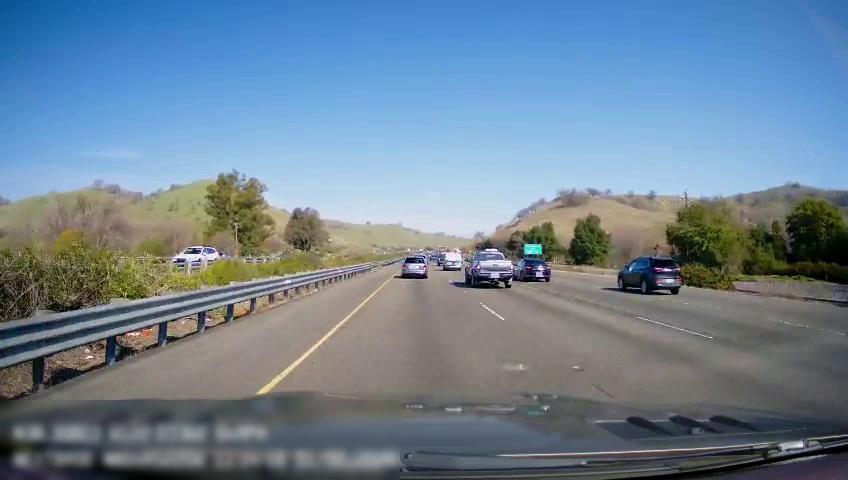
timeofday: Day
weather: Sunny
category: Drivable Space
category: Vehicles | Car
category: Vehicles | Truck
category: Vehicles | Truck
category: Vehicles | Car
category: Vehicles | SUV
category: Vehicles | Van
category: Vehicles | Truck
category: Vehicles | SUV
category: Lanes | Current Lane
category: Lanes | Current Lane
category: Lanes | Alternate Lane
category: Lanes | Alternate Lane
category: Traffic | Signs